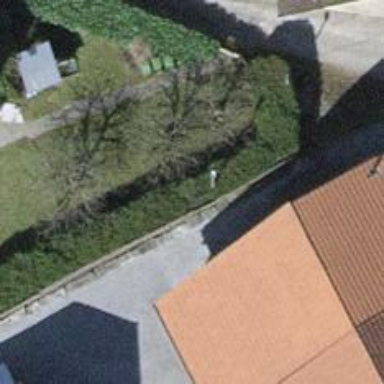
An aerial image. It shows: Hedge barrier.